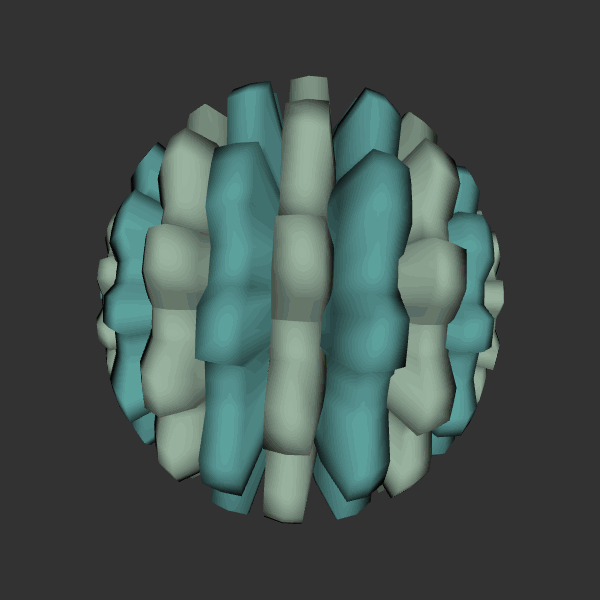
Background: dark